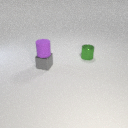
small purple rubber cylinder above small gray metal cube